Question: First I'm fairly new to Matching techniques so bear with me:
I am working on an application that matches training images to collected images (samples of single cells).
I've used both SIFT detectors and SURF detectors with FLANN based Matching to match a set of training data to collected Images. But the results I'm getting are really poor. I'm using the same code as in the openCV Documentation:
'''
void foramsMatching(Mat img_object, Mat img_scene){
int minHessian = 400;
SiftFeatureDetector detector(minHessian);
std::vector<KeyPoint> keypoints_object, keypoints_scene;
detector.detect(img_object, keypoints_object);
detector.detect(img_scene, keypoints_scene);
//-- Step 2: Calculate descriptors (feature vectors)
SurfDescriptorExtractor extractor;
Mat descriptors_object, descriptors_scene;
extractor.compute(img_object, keypoints_object, descriptors_object);
extractor.compute(img_scene, keypoints_scene, descriptors_scene);
//-- Step 3: Matching descriptor vectors using FLANN matcher
FlannBasedMatcher matcher;
//BFMatcher matcher;
std::vector< DMatch > matches;
matcher.match(descriptors_object, descriptors_scene, matches);
double max_dist = 0; double min_dist = 100;
//-- Quick calculation of max and min distances between keypoints
for (int i = 0; i < descriptors_object.rows; i++)
{
double dist = matches[i].distance;
if (dist < min_dist) min_dist = dist;
if (dist > max_dist) max_dist = dist;
}
printf("-- Max dist : %f
", max_dist);
printf("-- Min dist : %f
", min_dist);
//-- Draw only "good" matches (i.e. whose distance is less than 3*min_dist )
std::vector< DMatch > good_matches;
for (int i = 0; i < descriptors_object.rows; i++)
{
if (matches[i].distance < 3 * min_dist)
{
good_matches.push_back(matches[i]);
}
}
Mat img_matches;
drawMatches(img_object, keypoints_object, img_scene, keypoints_scene,
good_matches, img_matches, Scalar::all(-1), Scalar::all(-1),
vector<char>(), DrawMatchesFlags::NOT_DRAW_SINGLE_POINTS);
//-- Localize the object
std::vector<Point2f> obj;
std::vector<Point2f> scene;
for (int i = 0; i < good_matches.size(); i++)
{
//-- Get the keypoints from the good matches
obj.push_back(keypoints_object[good_matches[i].queryIdx].pt);
scene.push_back(keypoints_scene[good_matches[i].trainIdx].pt);
}
Mat H = findHomography(obj, scene, CV_RANSAC);
//-- Get the corners from the image_1 ( the object to be "detected" )
std::vector<Point2f> obj_corners(4);
obj_corners[0] = cvPoint(0, 0); obj_corners[1] = cvPoint(img_object.cols, 0);
obj_corners[2] = cvPoint(img_object.cols, img_object.rows); obj_corners[3] = cvPoint(0, img_object.rows);
std::vector<Point2f> scene_corners(4);
perspectiveTransform(obj_corners, scene_corners, H);
//-- Draw lines between the corners (the mapped object in the scene - image_2 )
line(img_matches, scene_corners[0] + Point2f(img_object.cols, 0), scene_corners[1] + Point2f(img_object.cols, 0), Scalar(0, 255, 0), 4);
line(img_matches, scene_corners[1] + Point2f(img_object.cols, 0), scene_corners[2] + Point2f(img_object.cols, 0), Scalar(0, 255, 0), 4);
line(img_matches, scene_corners[2] + Point2f(img_object.cols, 0), scene_corners[3] + Point2f(img_object.cols, 0), Scalar(0, 255, 0), 4);
line(img_matches, scene_corners[3] + Point2f(img_object.cols, 0), scene_corners[0] + Point2f(img_object.cols, 0), Scalar(0, 255, 0), 4);
//-- Show detected matches
namedWindow("Good Matches & Object detection", CV_WINDOW_NORMAL);
imshow("Good Matches & Object detection", img_matches);
//imwrite("../../Samples/Matching.jpg", img_matches);
}
'''
Here are the results -

They are really poor compared to some other results i've seen using these methods. There should be two matches to the two blobs (cells) on the bottom of the screen.
Any Ideas on what I'm doing wrong or how to improve these results?
I was thinking about writing my own Matcher / Discription Extractor since my training images are NOT exact replicas of the cells I am quering.
Is that a good Idea? If so, any tutorials i should look at?
Regards,
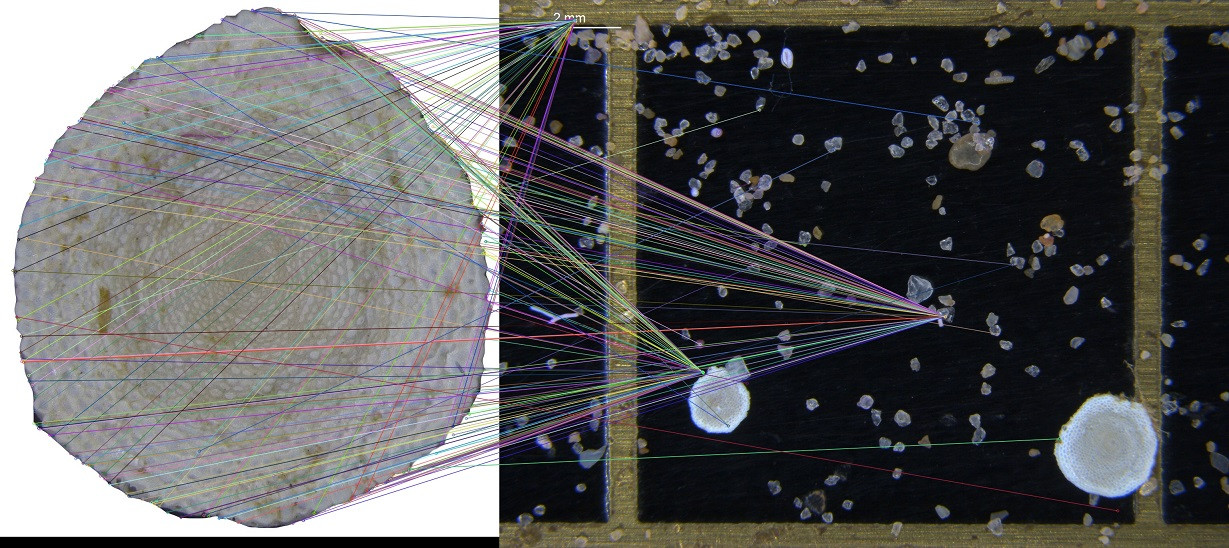
Answer: You should apply some kind of pre-processing using available knowledge before you run SIFT/SURF in order to find regions of interest and eliminate noise. Here's the general idea:
1. Perform segmentation
2. Check segments for specific criteria (*) and select interesting candidates.
3. Perform matching on candidate segments.
(*) Things you can use for this step are e.g. area size, shape, color distribution etc. From the example you provided it can e.g. be seen that your objects are round and have a certain minimum size. Use any knowledge you have to eliminate further false positives. You'll need some tuning of course in order to make your set of rules not too restrictive, i.e. keeping true positives.